Question: I'm making a little app to analyze geometry. In one part of my program, I use an algorithm that to have a convex object as input. Luckily, all my objects are initially convex, but some are just so (see image).
After I apply some transformations, my algorithm fails to work (it produces "infinitely" long polygons, etc), and I think this is because of rounding errors as in the image; the top vertex in the cylinder gets "pushed in" slightly because of rounding errors (very exaggerated in image) and is no longer convex.

So my question is: Does anyone know of a method to "slightly convexify" an object? Here's one method I tried to implement but it didn't seem to work (or I implemented it wrong):
'''
1. Average all vertices together to create a vertex C inside the convex shape.
2. Let d[v] be the distance from C to vertex v.
3. Scale each vertex v from the center C with the scale factor 1 / (1+d[v] * CONVEXIFICATION_FACTOR)
'''
Thanks!! I have CGAL and Boost installed so I can use any of those library functions (and I already do).
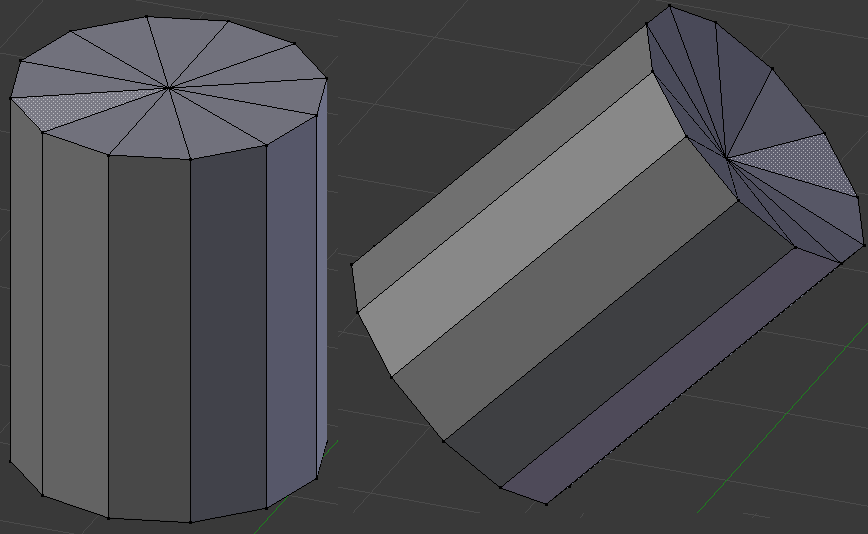
Answer: In the end I discovered the root of this problem was the fact that the convex hull contained lots of triangles, whereas my input shapes were often cube-shaped, making each quadrilateral region appear as 2 triangles which had extremely similar plane equations, causing some sort of problem in the algorithm I was using.
I solved it by "detriangulating" the polyhedra, using this code. If anyone can spot any improvements or problems, let me know!
'''
#include <algorithm>
#include <cmath>
#include <vector>
#include <CGAL/convex_hull_traits_3.h>
#include <CGAL/convex_hull_3.h>
typedef Kernel::Point_3 Point;
typedef Kernel::Vector_3 Vector;
typedef Kernel::Aff_transformation_3 Transformation;
typedef CGAL::Polyhedron_3<Kernel> Polyhedron;
struct Plane_from_facet {
Polyhedron::Plane_3 operator()(Polyhedron::Facet& f) {
Polyhedron::Halfedge_handle h = f.halfedge();
return Polyhedron::Plane_3(h->vertex()->point(),
h->next()->vertex()->point(),
h->opposite()->vertex()->point());
}
};
inline static double planeDistance(Plane &p, Plane &q) {
double sc1 = max(abs(p.a()),
max(abs(p.b()),
max(abs(p.c()),
abs(p.d()))));
double sc2 = max(abs(q.a()),
max(abs(q.b()),
max(abs(q.c()),
abs(q.d()))));
Plane r(p.a() * sc2,
p.b() * sc2,
p.c() * sc2,
p.d() * sc2);
Plane s(q.a() * sc1,
q.b() * sc1,
q.c() * sc1,
q.d() * sc1);
return ((r.a() - s.a()) * (r.a() - s.a()) +
(r.b() - s.b()) * (r.b() - s.b()) +
(r.c() - s.c()) * (r.c() - s.c()) +
(r.d() - s.d()) * (r.d() - s.d())) / (sc1 * sc2);
}
static void detriangulatePolyhedron(Polyhedron &poly) {
vector<Polyhedron::Halfedge_handle> toJoin;
for (auto edge = poly.edges_begin(); edge != poly.edges_end(); edge++) {
auto f1 = edge->facet();
auto f2 = edge->opposite()->facet();
if (planeDistance(f1->plane(), f2->plane()) < 1E-5) {
toJoin.push_back(edge);
}
}
for (auto edge = toJoin.begin(); edge != toJoin.end(); edge++) {
poly.join_facet(*edge);
}
}
...
Polyhedron convexHull;
CGAL::convex_hull_3(shape.begin(),
shape.end(),
convexHull);
transform(convexHull.facets_begin(),
convexHull.facets_end(),
convexHull.planes_begin(),
Plane_from_facet());
detriangulatePolyhedron(convexHull);
Plane bounds[convexHull.size_of_facets()];
int boundCount = 0;
for (auto facet = convexHull.facets_begin(); facet != convexHull.facets_end(); facet++) {
bounds[boundCount++] = facet->plane();
}
...
'''
This gave the desired result (after and before):